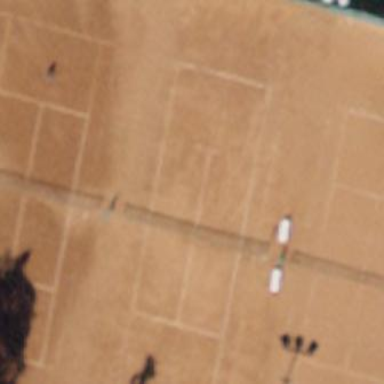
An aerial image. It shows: Tennis court on the leisure land pitch.